Question: (js newbie here)
I have overloaded the 'RESTAdapter':
'''
/*
The default RESTAdapter in the application.
An instance of this object will be created automatically.
*/
MyApp.Adapter = DS.RESTAdapter.extend({
ajax: function(url, type, hash) {
var ajax_reply = this._super(url, type, hash);
console.log('ajax_reply (promise) -> '); console.log(ajax_reply);
return ajax_reply;
}
});
'''
Now I get the 'promise' which I can see in the console:

I would like to hook into the '.then' method so that I can show the 'json' data returned by the ajax call, but without interferring in the workings of the 'RESTAdapter'. For example, the 'RESTAdapter.find' method is:
'''
find: function(store, type, id) {
var root = this.rootForType(type), adapter = this;
return this.ajax(this.buildURL(root, id), "GET").
then(function(json){
adapter.didFindRecord(store, type, json, id);
}).then(null, DS.rejectionHandler);
},
'''
I would like to see in the console all the json replies passed via the '.then' method. How can I "hook" into the promise?
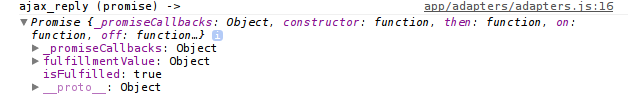
Answer: Something like this should work:
'''
MyApp.Adapter = DS.RESTAdapter.extend({
ajax: function(url, type, hash) {
var ajaxPromise = this._super(url, type, hash);
ajaxPromise.then(function(json){
console.log(json);
});
return ajaxPromise;
}
});
'''